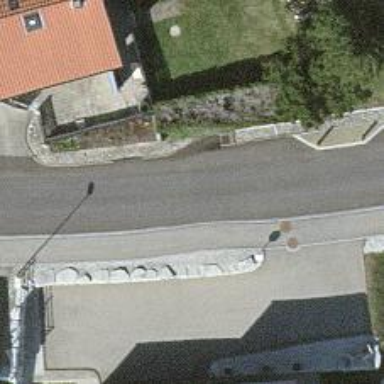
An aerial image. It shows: Unclassified road with concrete surface.